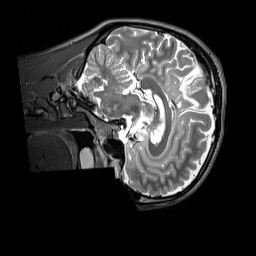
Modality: T2w
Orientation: sagittal
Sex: male
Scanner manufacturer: siemens
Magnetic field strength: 3 T
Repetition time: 3.2 s
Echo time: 0.409 s